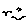
Label: bird